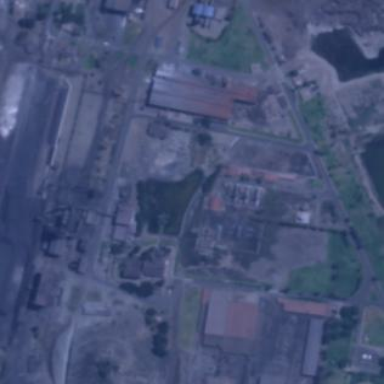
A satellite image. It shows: Industrial area.